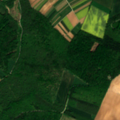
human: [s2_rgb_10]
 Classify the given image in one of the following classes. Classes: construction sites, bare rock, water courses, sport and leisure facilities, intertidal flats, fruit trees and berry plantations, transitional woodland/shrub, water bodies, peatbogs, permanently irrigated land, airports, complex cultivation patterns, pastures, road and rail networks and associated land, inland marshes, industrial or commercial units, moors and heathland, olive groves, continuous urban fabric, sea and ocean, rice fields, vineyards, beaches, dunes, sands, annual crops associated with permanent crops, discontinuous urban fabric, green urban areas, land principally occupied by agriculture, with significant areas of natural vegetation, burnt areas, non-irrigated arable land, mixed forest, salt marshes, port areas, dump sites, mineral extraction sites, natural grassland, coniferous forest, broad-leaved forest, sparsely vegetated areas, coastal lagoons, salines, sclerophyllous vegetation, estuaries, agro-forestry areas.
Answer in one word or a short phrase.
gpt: non-irrigated arable land, vineyards, broad-leaved forest, mixed forest